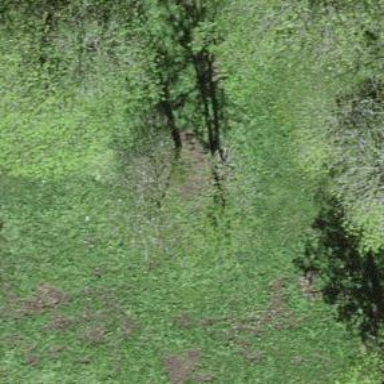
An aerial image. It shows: Forest area.